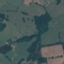
Land use / land cover: Pasture